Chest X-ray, PA view. Patient: 55 years old, sex F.
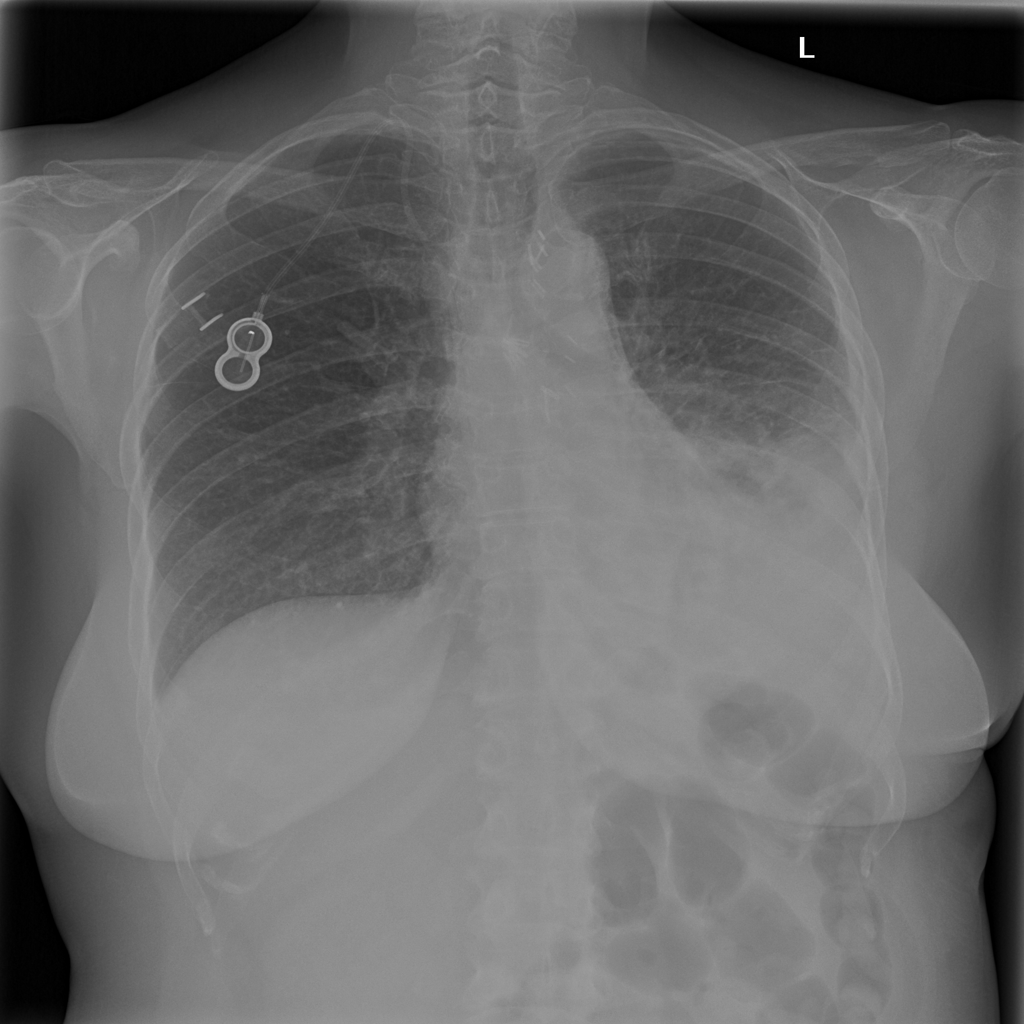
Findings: No Finding